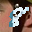
Label: 8